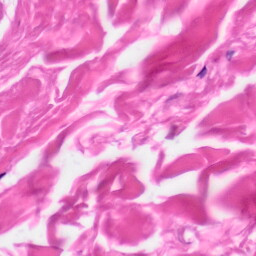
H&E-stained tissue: Skin